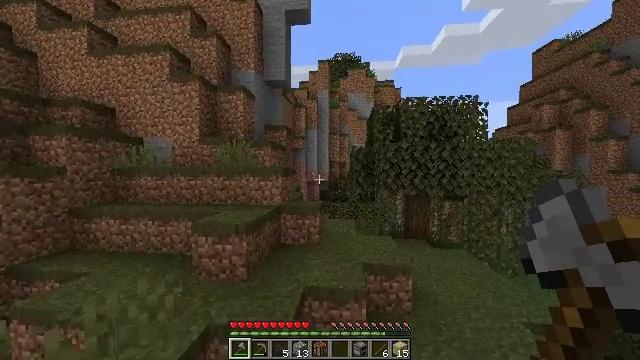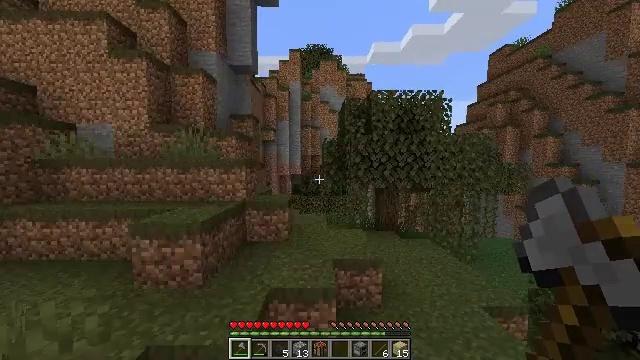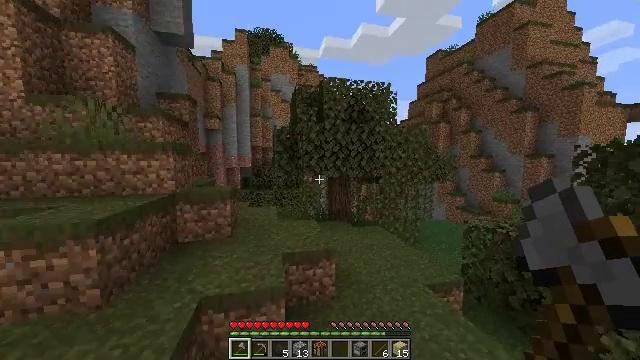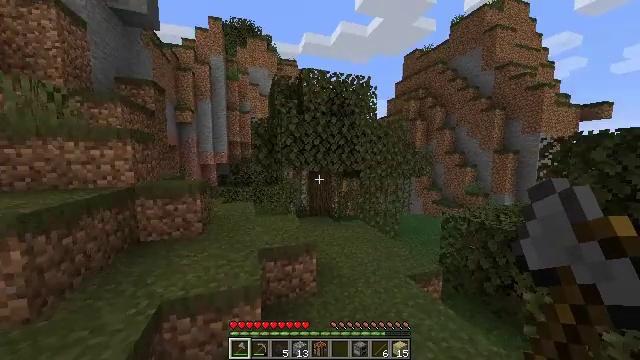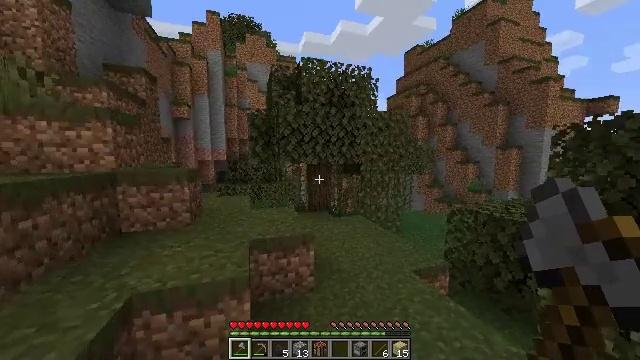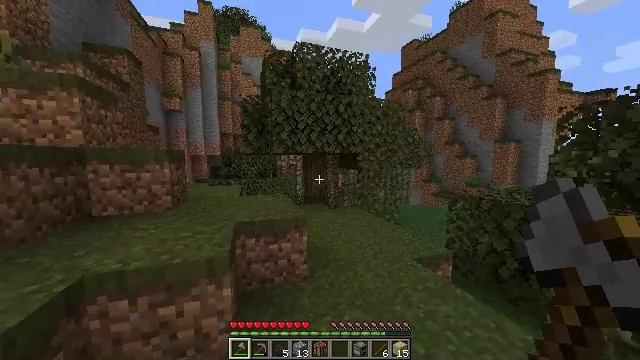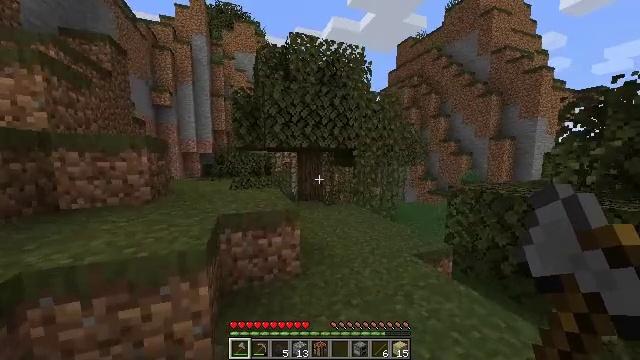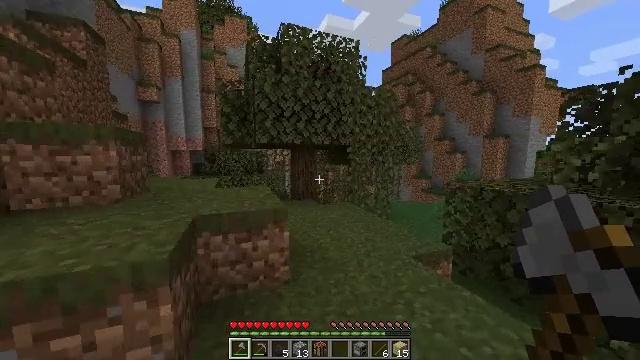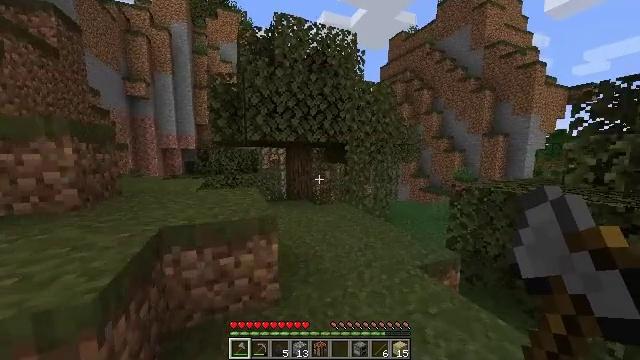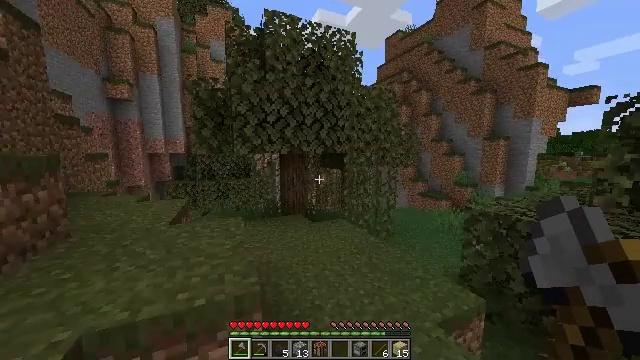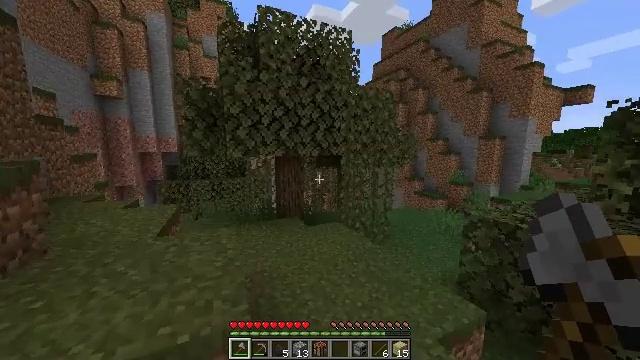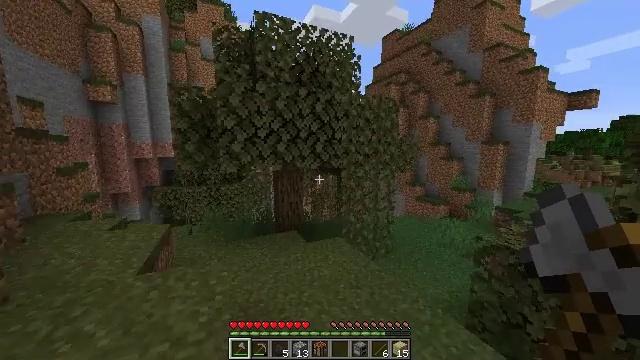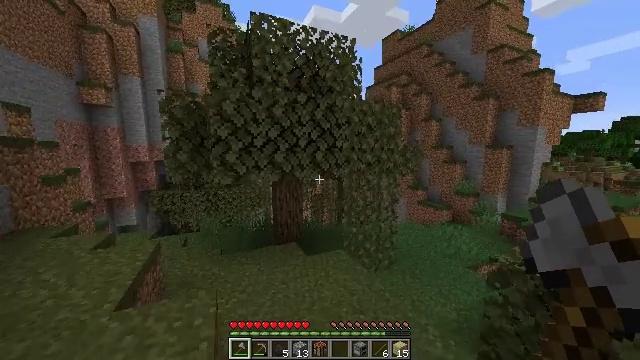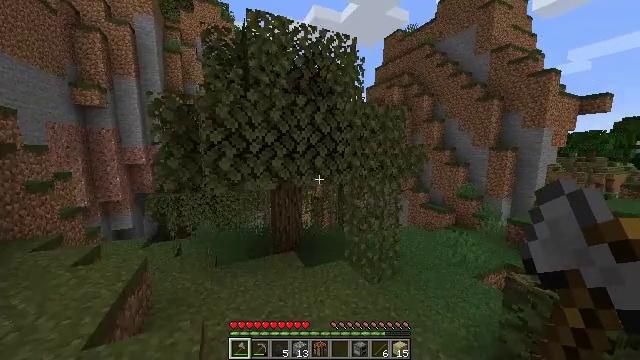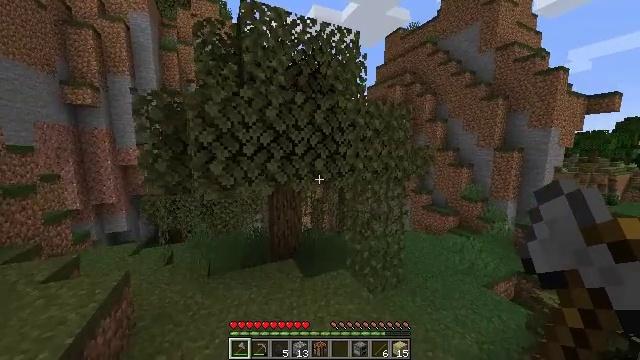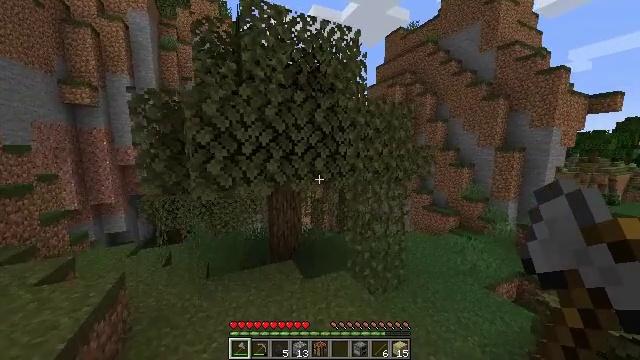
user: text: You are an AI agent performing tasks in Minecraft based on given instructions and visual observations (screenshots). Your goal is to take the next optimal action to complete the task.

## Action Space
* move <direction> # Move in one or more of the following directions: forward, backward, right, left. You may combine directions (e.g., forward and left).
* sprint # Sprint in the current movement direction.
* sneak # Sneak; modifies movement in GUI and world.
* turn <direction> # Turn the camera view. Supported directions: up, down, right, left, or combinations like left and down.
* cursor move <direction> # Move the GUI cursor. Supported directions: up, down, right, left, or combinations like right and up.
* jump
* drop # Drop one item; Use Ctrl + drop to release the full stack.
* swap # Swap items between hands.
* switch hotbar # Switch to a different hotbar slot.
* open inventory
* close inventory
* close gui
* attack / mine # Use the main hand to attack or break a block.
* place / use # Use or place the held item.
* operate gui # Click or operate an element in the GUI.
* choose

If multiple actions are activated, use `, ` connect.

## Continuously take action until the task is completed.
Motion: motion action
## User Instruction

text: Harvest the blue orchid and add it to your inventory.
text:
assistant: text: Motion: move forward and move right, sprint, turn right and down
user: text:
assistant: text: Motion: move forward and move right, sprint, turn right and down
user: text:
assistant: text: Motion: move forward and move right, sprint, turn right
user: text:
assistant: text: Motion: move forward and move right, sprint
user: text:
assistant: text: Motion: move forward, sprint
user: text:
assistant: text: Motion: move forward, sprint, turn right
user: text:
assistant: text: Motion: move forward, sprint, turn right
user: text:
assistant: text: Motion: move forward, sprint
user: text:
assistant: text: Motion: move forward, sprint, turn right, jump
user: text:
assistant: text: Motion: move forward, sprint, turn right, jump
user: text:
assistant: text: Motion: move forward, sprint, jump
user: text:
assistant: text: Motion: move forward, sprint, jump
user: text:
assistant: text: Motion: move forward, sprint, jump
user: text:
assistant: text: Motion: move forward, sprint
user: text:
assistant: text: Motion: move forward, sprint
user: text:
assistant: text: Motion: move forward, sprint
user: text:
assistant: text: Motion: move forward and move right, sprint, turn right
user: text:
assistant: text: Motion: move forward and move right, sprint
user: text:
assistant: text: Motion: move forward and move right, sprint, turn right
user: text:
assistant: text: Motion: move forward and move right, sprint, turn right and down
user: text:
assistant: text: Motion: move forward and move right, sprint, turn right and down
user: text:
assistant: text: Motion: move forward and move right, sprint, turn right and down
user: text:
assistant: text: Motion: move forward and move right, sprint, turn right
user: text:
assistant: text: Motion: move forward, sprint, jump
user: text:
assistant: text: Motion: move forward, sprint, jump
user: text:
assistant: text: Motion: move forward, sprint, jump
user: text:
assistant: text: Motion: move forward, sprint, jump
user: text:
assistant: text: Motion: move forward, sprint
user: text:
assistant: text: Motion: move forward, sprint
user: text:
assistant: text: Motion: move forward, sprint